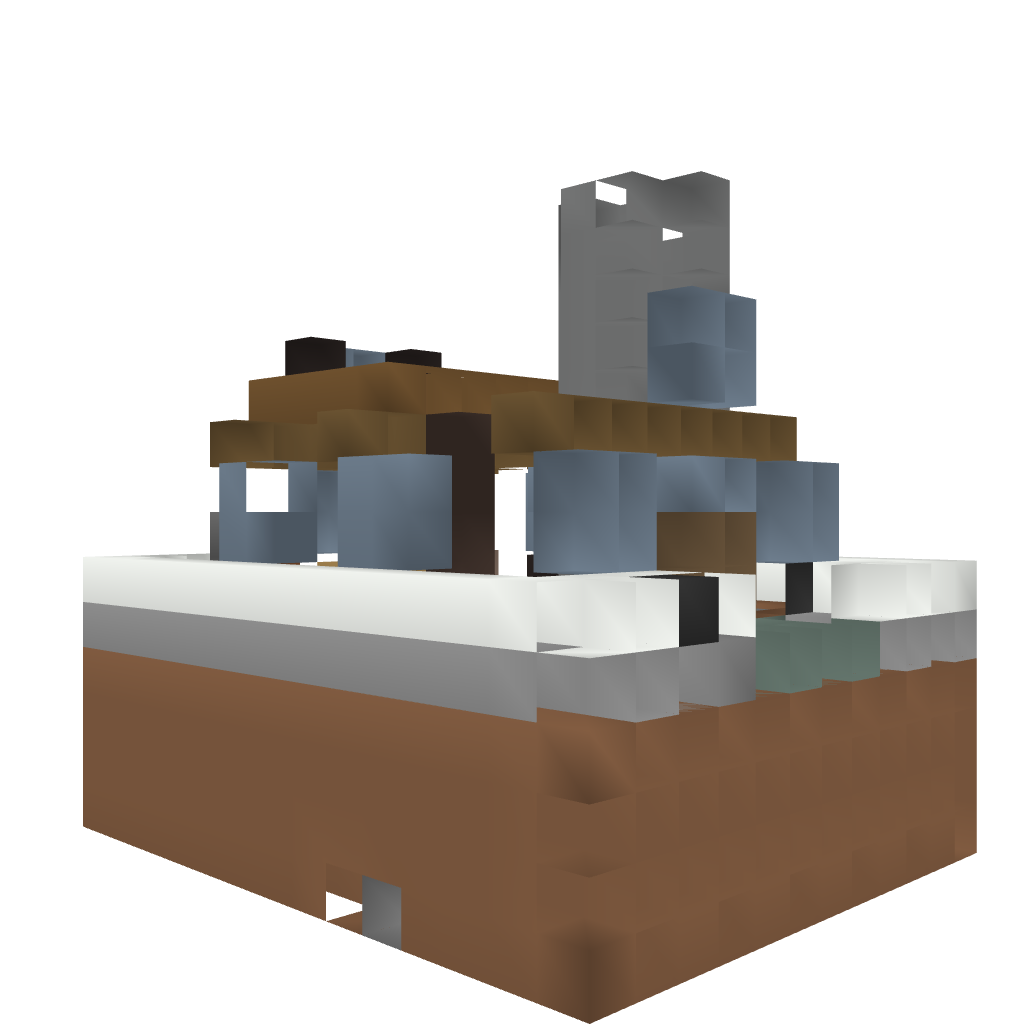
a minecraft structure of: House2